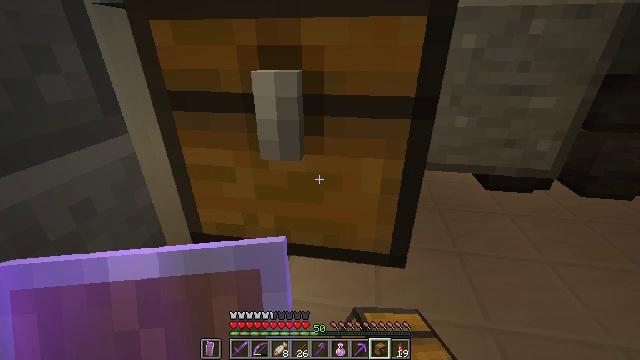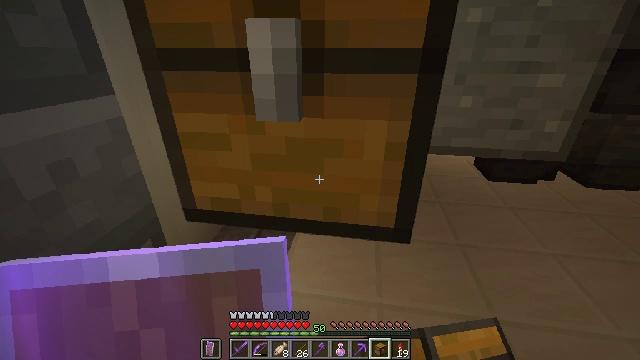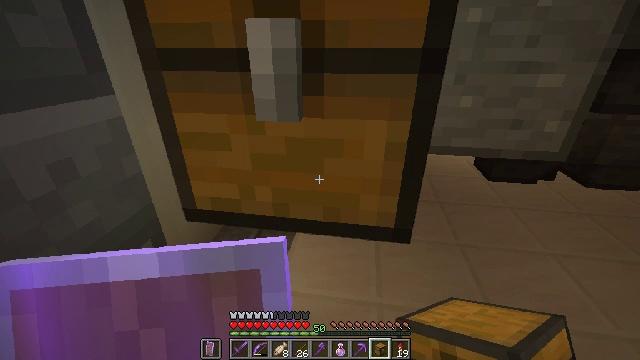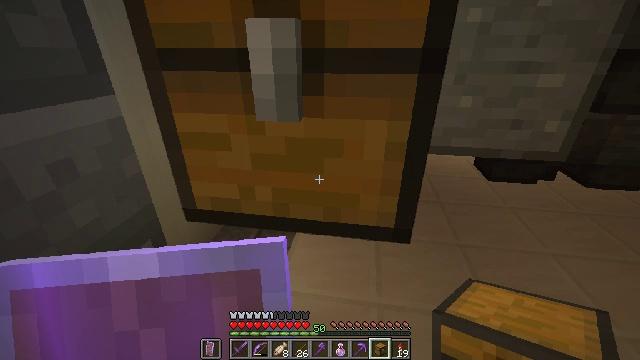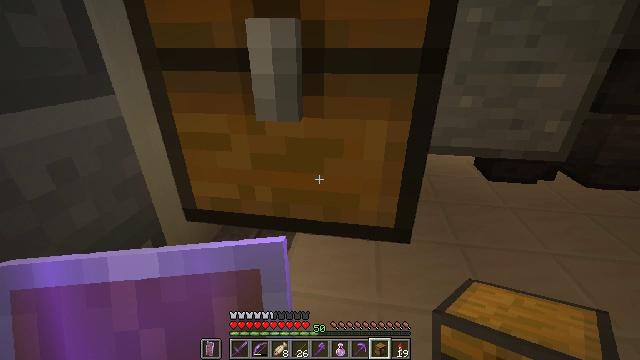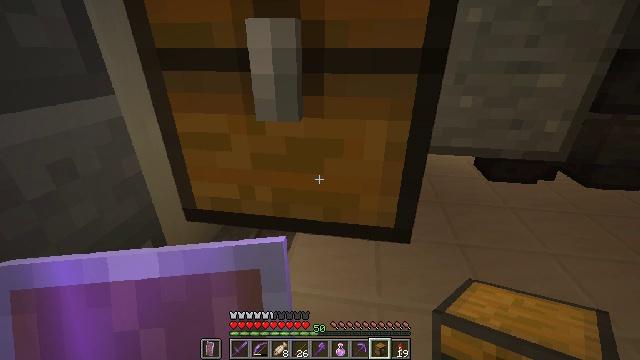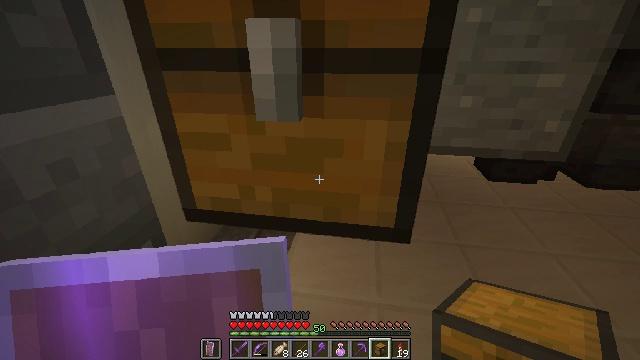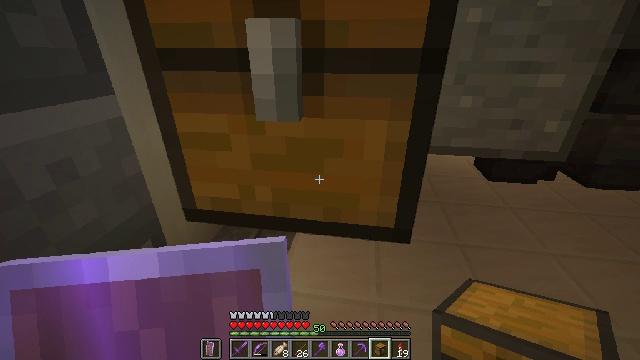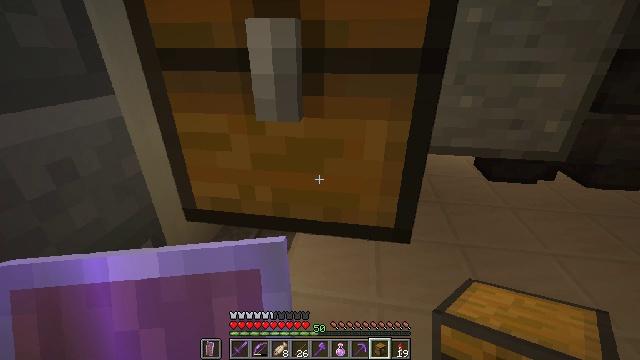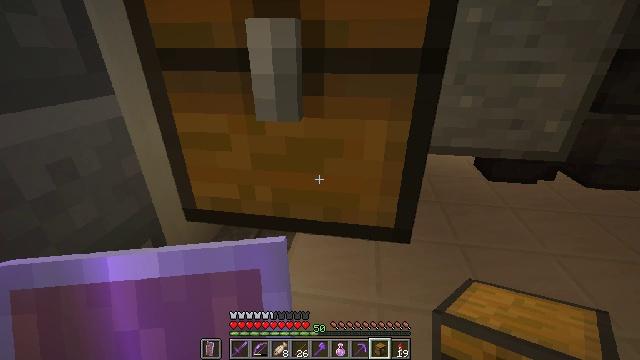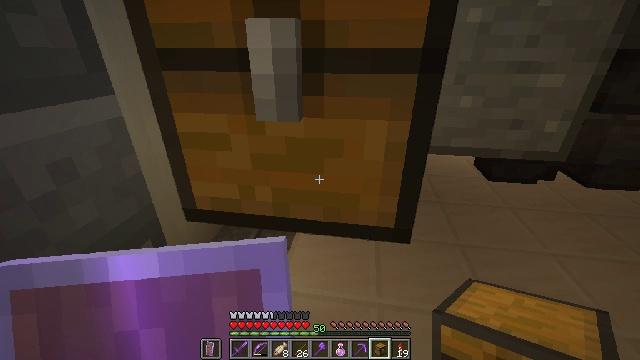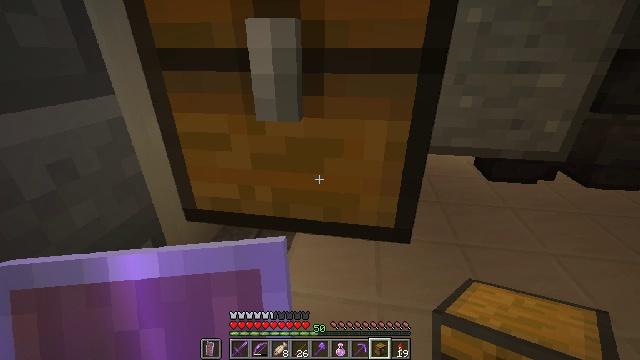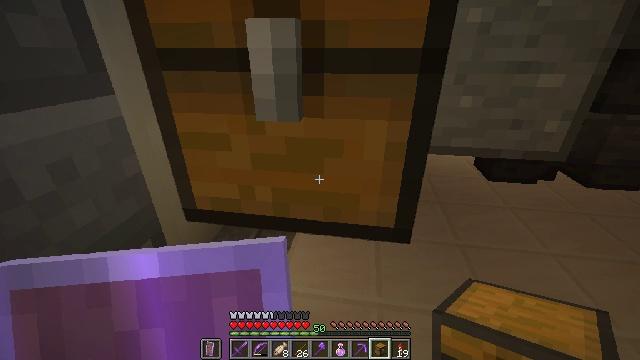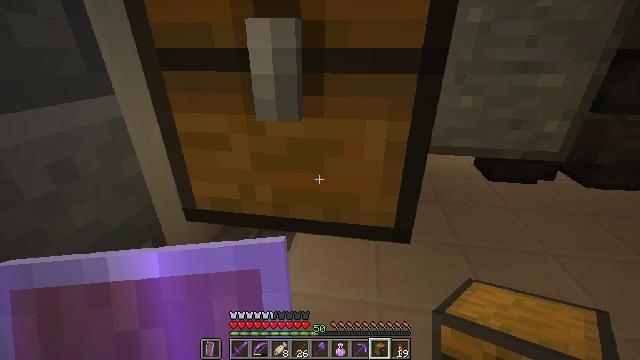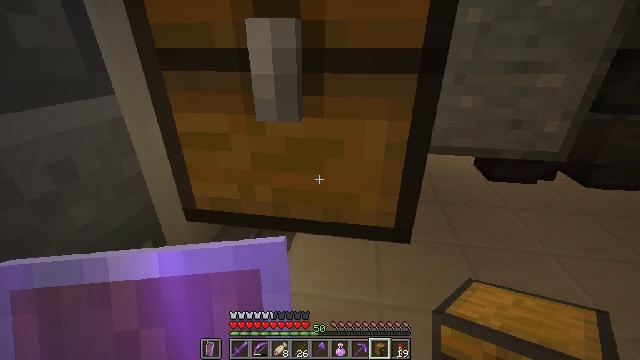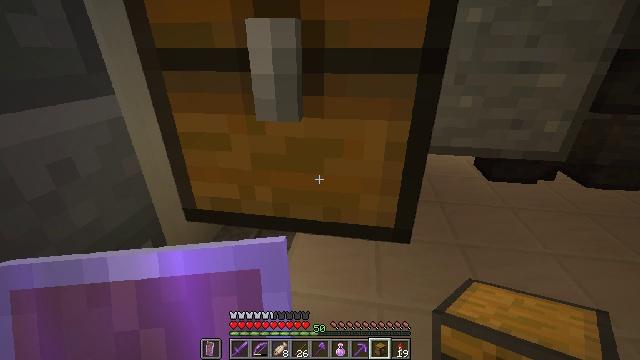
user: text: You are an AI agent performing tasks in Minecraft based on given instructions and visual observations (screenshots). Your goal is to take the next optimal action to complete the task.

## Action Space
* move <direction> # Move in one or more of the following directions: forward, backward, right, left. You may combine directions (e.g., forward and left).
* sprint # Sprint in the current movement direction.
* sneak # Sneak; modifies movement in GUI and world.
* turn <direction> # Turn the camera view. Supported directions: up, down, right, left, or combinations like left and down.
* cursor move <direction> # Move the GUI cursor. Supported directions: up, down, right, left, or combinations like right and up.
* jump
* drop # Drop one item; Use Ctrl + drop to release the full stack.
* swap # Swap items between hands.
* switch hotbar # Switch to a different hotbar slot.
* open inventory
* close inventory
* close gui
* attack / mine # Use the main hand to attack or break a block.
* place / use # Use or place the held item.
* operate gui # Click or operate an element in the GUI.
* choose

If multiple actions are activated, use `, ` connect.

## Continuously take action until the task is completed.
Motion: motion action
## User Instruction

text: Reclaim the chest into your inventory.
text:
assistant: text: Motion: no_op
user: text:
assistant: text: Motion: no_op
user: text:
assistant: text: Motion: no_op
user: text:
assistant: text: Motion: no_op
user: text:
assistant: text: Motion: no_op
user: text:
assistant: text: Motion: no_op
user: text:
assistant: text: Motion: no_op
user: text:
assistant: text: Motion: no_op
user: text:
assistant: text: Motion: no_op
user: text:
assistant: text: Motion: no_op
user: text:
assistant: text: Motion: no_op
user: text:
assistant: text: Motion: no_op
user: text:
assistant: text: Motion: no_op
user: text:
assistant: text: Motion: no_op
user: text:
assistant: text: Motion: no_op
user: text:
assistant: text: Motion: no_op
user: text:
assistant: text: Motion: no_op
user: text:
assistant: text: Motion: no_op
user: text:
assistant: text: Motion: no_op
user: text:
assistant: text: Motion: no_op
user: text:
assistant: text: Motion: no_op
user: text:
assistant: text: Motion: no_op
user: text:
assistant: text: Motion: no_op
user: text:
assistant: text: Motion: no_op
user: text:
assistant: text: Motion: no_op
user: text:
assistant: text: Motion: no_op
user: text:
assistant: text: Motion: no_op
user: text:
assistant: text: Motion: attack / mine
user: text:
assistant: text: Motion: attack / mine
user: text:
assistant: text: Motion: attack / mine